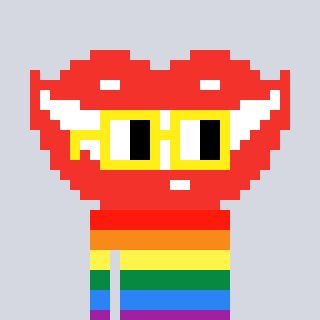
a pixel art character with square yellow glasses, a smile-shaped head and a foggrey-colored body on a cool background